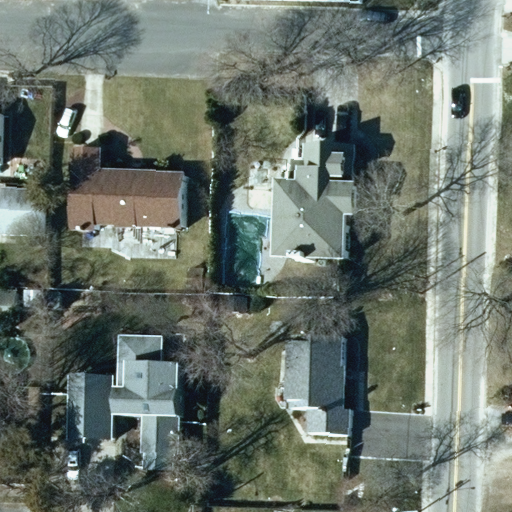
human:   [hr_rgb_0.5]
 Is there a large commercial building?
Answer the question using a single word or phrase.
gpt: no

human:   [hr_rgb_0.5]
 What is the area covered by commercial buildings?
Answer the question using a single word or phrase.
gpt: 0m2

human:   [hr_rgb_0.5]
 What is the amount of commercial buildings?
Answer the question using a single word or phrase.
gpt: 0

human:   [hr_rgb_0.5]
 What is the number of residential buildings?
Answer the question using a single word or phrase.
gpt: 6

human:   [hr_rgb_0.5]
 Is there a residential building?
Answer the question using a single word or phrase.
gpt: yes

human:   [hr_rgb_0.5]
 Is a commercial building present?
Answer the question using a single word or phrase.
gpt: no

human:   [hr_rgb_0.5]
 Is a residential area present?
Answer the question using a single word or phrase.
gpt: yes

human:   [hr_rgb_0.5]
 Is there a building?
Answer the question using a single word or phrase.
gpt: yes

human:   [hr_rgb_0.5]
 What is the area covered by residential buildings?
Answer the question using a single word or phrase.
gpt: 1655m2

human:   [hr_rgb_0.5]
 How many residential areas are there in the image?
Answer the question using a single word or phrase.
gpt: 1

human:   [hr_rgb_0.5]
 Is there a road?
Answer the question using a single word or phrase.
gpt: yes

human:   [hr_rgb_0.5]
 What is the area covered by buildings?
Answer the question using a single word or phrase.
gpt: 1802m2

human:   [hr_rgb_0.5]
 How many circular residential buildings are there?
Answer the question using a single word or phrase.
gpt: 0

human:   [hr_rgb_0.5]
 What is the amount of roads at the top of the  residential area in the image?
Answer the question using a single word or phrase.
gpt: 2

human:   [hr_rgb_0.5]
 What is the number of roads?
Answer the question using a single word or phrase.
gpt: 2

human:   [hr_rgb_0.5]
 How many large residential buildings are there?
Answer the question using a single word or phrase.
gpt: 0

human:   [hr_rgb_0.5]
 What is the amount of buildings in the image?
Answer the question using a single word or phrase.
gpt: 9

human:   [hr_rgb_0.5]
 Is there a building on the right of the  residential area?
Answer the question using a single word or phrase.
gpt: yes

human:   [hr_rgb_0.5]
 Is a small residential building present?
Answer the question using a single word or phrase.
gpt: no

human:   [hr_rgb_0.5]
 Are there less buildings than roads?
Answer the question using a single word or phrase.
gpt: no

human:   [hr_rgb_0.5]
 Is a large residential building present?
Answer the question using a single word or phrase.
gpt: no

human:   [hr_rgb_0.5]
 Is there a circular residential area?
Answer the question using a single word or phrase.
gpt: no

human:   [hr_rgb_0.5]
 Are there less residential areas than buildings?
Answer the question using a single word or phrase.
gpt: yes

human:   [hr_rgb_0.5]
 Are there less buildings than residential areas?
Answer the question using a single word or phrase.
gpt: no

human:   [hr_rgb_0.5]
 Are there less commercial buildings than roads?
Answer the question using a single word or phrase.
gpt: yes

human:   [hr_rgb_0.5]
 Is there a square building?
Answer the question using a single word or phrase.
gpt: no

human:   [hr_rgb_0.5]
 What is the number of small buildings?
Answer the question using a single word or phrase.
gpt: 3

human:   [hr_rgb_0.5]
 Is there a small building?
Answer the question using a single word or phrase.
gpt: yes

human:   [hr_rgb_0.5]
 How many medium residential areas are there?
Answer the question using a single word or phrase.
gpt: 0

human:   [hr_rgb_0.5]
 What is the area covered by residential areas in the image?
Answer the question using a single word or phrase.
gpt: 10637m2

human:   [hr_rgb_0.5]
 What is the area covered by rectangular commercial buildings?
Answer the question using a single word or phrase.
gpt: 0m2

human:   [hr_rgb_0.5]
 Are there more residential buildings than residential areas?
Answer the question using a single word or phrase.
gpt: yes

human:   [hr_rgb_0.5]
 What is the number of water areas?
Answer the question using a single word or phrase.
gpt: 0

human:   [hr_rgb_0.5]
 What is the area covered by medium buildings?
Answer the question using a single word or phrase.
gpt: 1655m2

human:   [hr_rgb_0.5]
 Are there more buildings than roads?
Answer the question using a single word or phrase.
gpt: yes

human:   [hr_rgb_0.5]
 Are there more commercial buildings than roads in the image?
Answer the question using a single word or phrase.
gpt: no

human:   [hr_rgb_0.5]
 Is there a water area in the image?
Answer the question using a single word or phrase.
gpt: no

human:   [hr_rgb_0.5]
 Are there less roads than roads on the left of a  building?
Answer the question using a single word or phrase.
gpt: no

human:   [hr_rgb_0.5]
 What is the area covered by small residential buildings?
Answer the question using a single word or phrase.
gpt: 0m2

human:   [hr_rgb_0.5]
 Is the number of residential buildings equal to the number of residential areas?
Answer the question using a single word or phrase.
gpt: no

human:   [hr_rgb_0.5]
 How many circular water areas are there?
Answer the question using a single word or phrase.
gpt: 0

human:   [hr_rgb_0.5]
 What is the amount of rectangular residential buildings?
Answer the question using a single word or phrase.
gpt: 1

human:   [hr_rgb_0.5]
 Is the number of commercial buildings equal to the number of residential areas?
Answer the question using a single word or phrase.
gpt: no

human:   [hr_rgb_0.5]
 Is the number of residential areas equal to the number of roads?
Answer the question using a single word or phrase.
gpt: no

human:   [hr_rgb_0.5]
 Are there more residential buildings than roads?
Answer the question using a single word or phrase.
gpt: yes

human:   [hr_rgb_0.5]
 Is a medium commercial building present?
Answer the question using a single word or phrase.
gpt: no

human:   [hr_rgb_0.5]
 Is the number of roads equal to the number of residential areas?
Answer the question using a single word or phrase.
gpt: no

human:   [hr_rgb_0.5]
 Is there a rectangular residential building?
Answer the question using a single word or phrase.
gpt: yes

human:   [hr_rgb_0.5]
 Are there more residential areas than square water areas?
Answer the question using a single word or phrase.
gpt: yes

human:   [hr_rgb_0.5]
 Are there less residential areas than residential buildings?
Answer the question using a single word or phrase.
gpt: yes

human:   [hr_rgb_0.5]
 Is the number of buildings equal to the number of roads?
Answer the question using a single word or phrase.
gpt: no

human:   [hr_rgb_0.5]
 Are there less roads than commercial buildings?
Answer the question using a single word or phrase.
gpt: no

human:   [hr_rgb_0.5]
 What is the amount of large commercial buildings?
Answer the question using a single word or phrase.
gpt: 0

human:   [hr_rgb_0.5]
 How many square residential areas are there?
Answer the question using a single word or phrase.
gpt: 0

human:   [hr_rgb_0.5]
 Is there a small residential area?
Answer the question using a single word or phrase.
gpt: no

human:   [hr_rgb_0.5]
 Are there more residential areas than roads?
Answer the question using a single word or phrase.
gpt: no

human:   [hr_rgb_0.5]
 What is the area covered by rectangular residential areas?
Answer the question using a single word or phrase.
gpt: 10637m2

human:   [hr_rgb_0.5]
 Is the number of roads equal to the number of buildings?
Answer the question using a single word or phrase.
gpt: no

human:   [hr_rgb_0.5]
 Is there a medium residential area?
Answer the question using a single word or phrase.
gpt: no

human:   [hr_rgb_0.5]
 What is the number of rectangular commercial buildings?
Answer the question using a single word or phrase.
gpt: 0

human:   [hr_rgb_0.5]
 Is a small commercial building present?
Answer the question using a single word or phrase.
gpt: no

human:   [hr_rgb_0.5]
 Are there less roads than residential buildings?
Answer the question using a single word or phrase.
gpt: yes

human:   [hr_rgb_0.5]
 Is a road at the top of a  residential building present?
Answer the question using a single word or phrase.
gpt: yes

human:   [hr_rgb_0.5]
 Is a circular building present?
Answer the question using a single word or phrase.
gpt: no